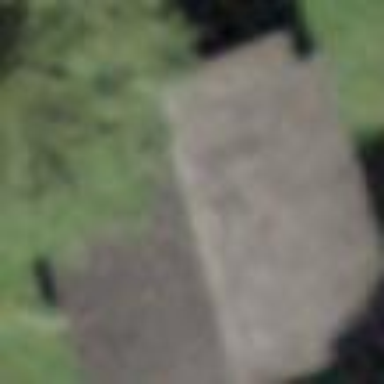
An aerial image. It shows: Rural barn.